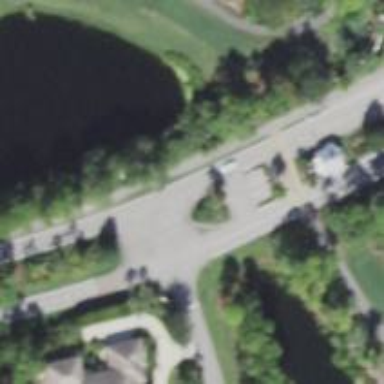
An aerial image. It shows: Residential road.